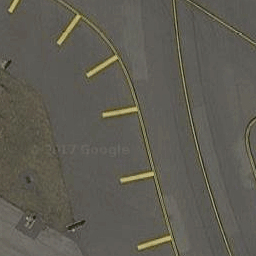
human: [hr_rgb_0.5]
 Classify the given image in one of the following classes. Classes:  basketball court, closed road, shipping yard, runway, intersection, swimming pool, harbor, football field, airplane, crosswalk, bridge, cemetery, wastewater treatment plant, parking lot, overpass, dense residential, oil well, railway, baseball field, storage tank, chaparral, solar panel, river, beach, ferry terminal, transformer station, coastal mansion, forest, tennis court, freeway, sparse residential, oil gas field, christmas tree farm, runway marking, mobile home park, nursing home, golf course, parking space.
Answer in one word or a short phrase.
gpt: runway marking